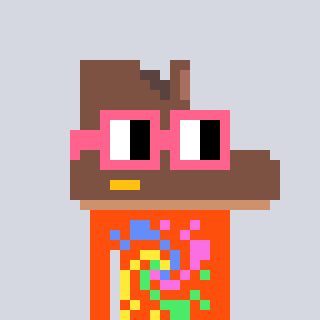
a pixel art character with square pink glasses, a boot-shaped head and a orange-colored body on a cool background